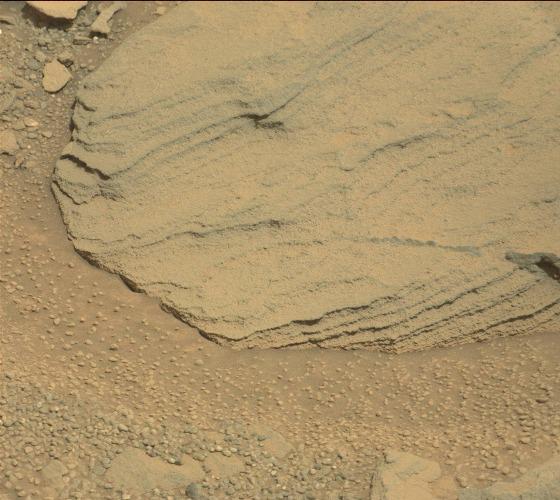
Terrain classes present: Bedrock, Gravel / Sand / Soil, Rock, Shadow